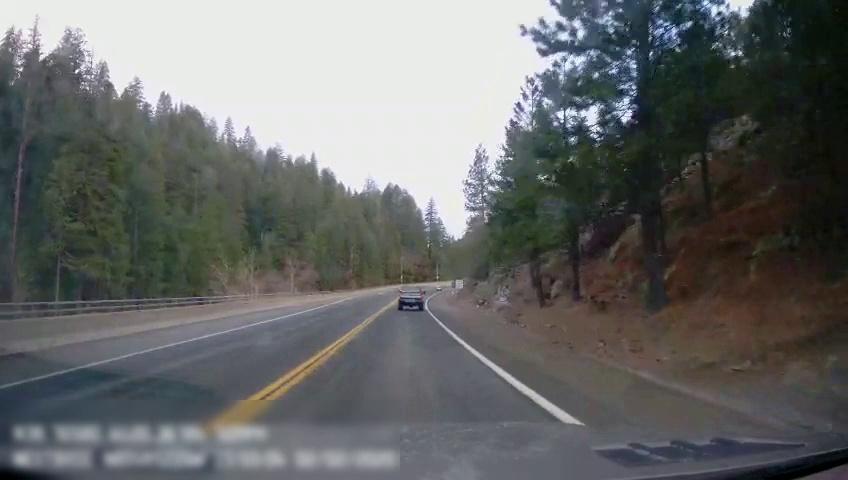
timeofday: Day
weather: Sunny
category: Drivable Space
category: Vehicles | Truck
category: Lanes | Current Lane
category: Lanes | Current Lane
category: Lanes | Alternate Lane